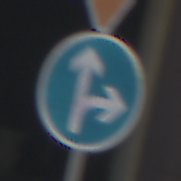
Verkehrszeichen: VorgeschriebeneFahrtrichtungGeradeausOderRechts
Zusatzzeichen oben: VorfahrtGewaehren
Umgebung: Outdoor, Special
Tageszeit: MorningAfternoon
Wetter: PartlyCloudy
Licht: Natural
Jahreszeit: NotSpecified
Kontrast: HighContrast